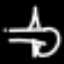
Label: airplane